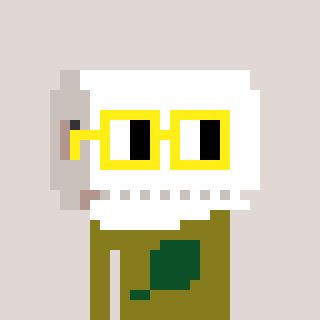
a pixel art character with square yellow glasses, a toiletpaper-full-shaped head and a gunk-colored body on a warm background